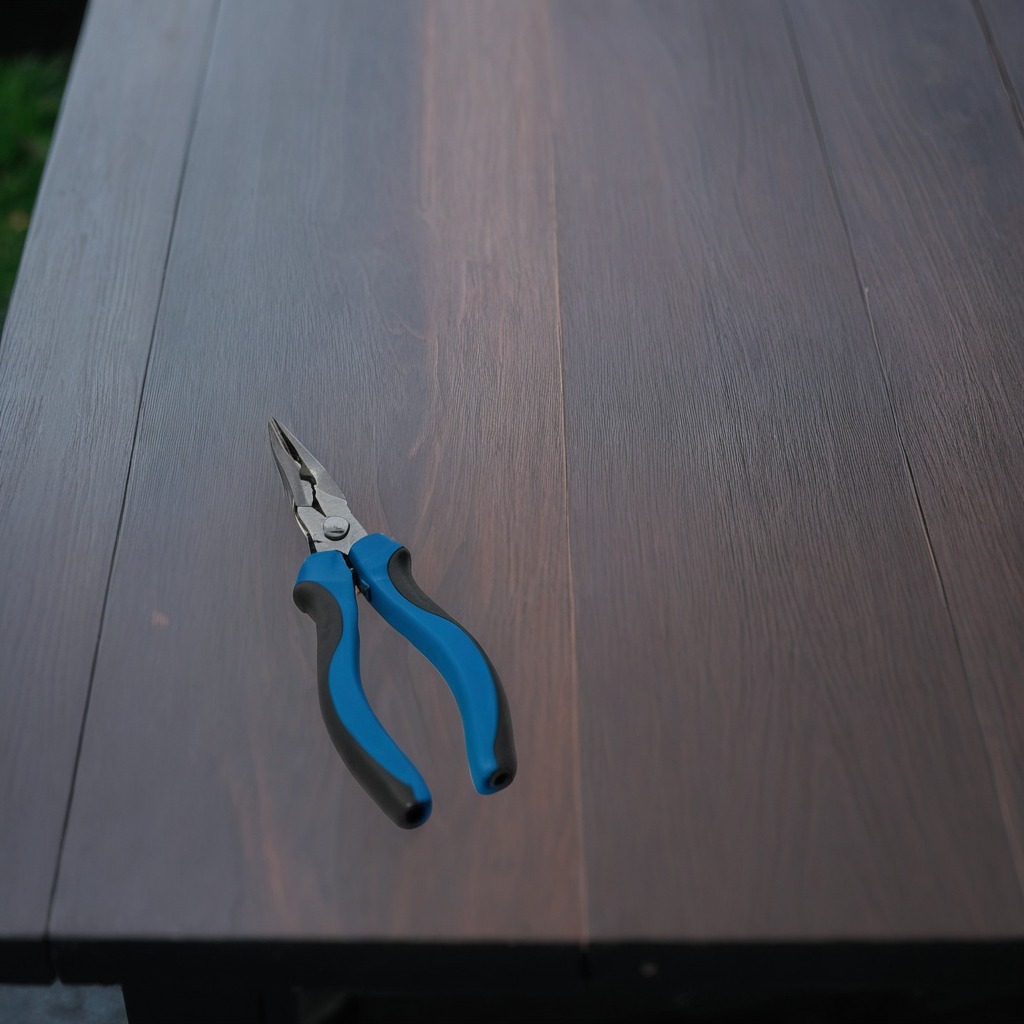
A plier lies on a table with faint burn marks in a small garage at twilight.